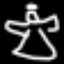
Label: angel